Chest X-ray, PA view. Patient: 47 years old, sex M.
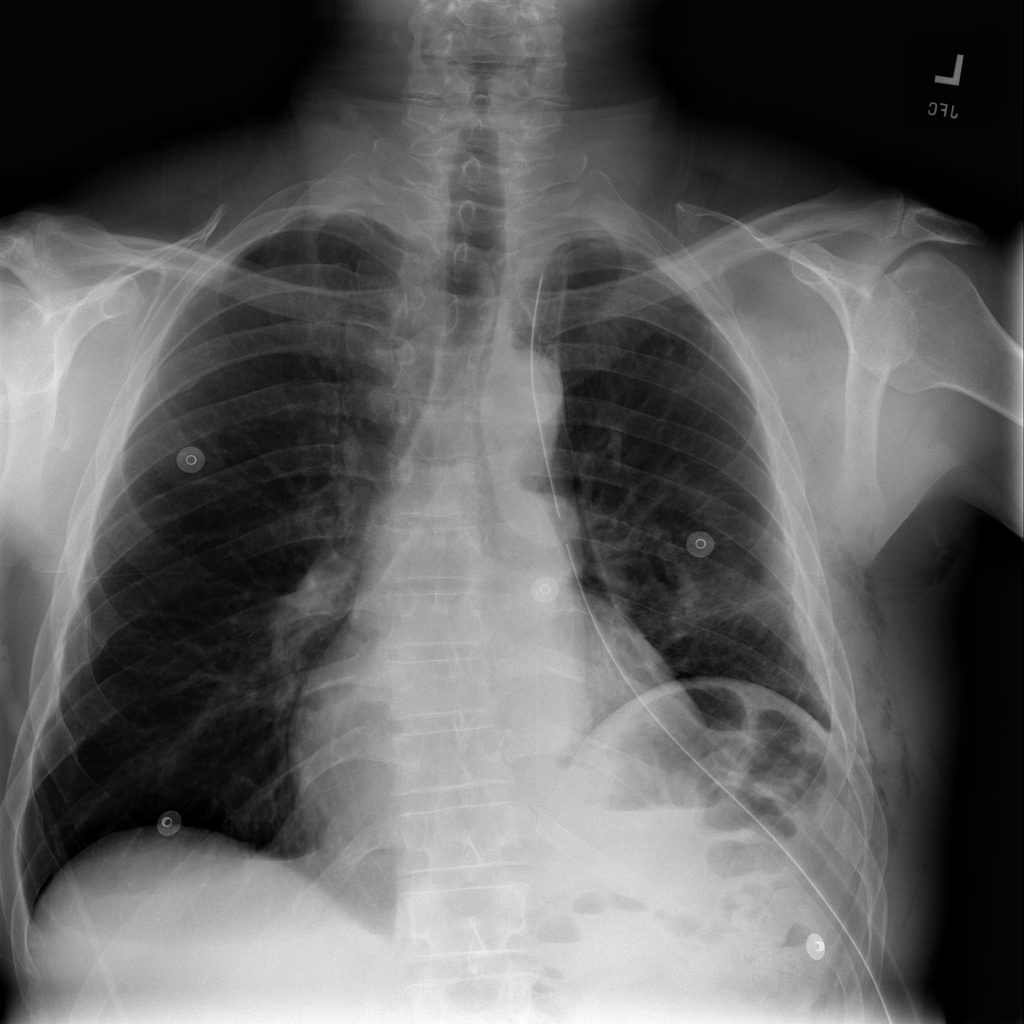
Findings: Atelectasis, Emphysema